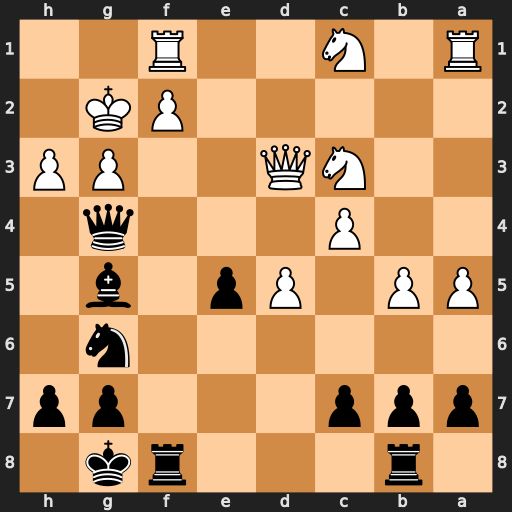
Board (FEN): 1r3rk1/ppp3pp/6n1/PP1Pp1b1/2P3q1/2NQ2PP/5PK1/R1N2R2
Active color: b
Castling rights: -
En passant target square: -
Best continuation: Nf4+ Kg1 Nxh3+